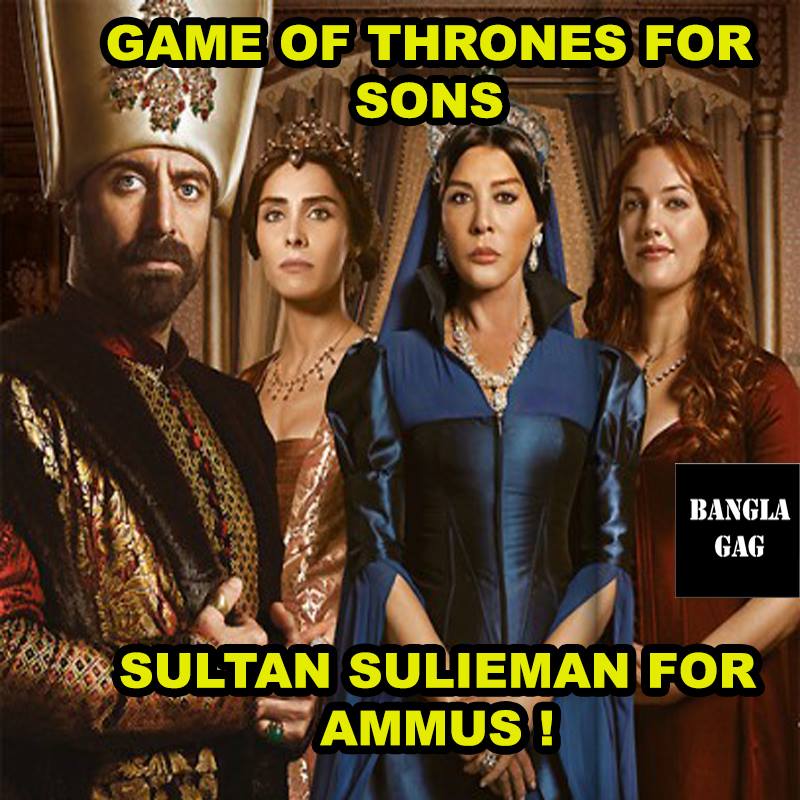
Caption: GAME OF THRONES FOR SONS     SULTAN SULIEMAN FOR AMMUS !
Label: non-hate